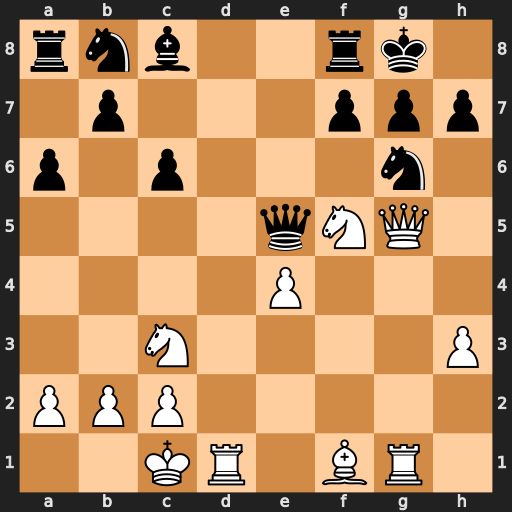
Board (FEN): rnb2rk1/1p3ppp/p1p3n1/4qNQ1/4P3/2N4P/PPP5/2KR1BR1
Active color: w
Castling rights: -
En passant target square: -
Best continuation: Nh6+ gxh6 Qxe5